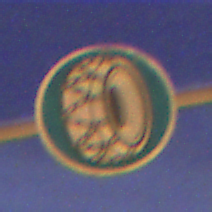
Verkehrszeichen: SchneekettenVorgeschrieben
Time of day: Night
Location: Outdoor (Urban)
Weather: PartlyCloudy
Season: NotSpecified
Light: Artificial